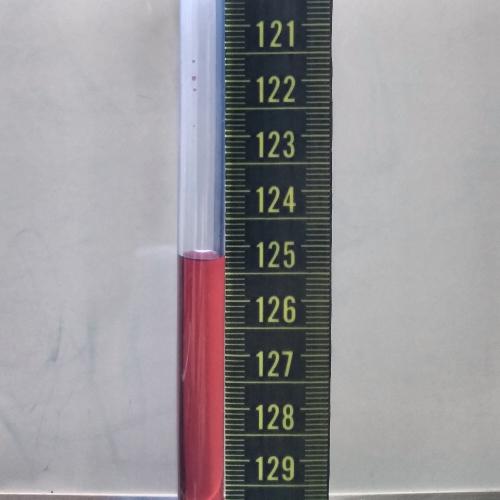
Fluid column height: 125.2 cm